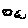
Label: cloud